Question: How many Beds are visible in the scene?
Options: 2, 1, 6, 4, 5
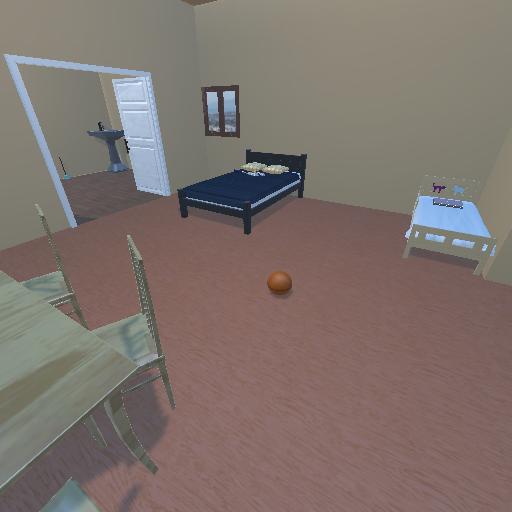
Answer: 2